Question: I have a DIV table, with a DIV as a header and other DIV called "'tableContent'", containing several DIVS as content. Each first DIv of each row (incl. header) is 60%, second one 20%, and the other two are 10%. --- <URL>
The problem comes whith the property 'overflow-y:scroll' on 'tableContent', that is needed as 'tableContent' has a fixed height and all overflowing content must be seen by scrolling. You can see here how table imbalances due to this: header and conten columns are not at the same width:

This is due to the fact that now 100% of 'tableContent' includes the 16px of the scroll
How can I make header divs and content divs ave the same final width?
HTML code:
'''
<div class="tableWrap">
<div class="tableHeader">
<div class="contentColumn60 tableHeaderColumn">
<span class="tableHeaderText">Turno</span>
</div>
<div class="contentColumn20 tableHeaderColumn">
<span class="tableHeaderText">Tipo</span>
</div>
<div class="contentColumn10 tableHeaderColumn">
<span class="tableHeaderText">Editar</span>
</div>
<div class="contentColumn10 tableHeaderColumn">
<span class="tableHeaderText">Estado</span>
</div>
</div>
<div data-id="226" class="tableRow ">
<div class="contentColumn60">
<span class="tableContentText">Fin de semana 1 (09:00 - 13:00)</span>
</div>
<div class="contentColumn20">
<span class="tableContentText">Manana</span>
</div>
<div class="contentColumn10">
<div class="tableIconLink"><a href="#"><div title="Fin de semana 1 (09:00 - 13:00)" data-id="226" class="editIcon" style="opacity: 0.5;"></div></a></div>
</div>
<div class="contentColumn10">
<div class="tableIconLink"><a href="/Gestion/config/forms/turn_conf/turn_discontinue.php?id=226"><div class="discontinueIcon"></div></a></div>
</div>
</div>
<div data-id="226" class="tableRow ">
<div class="contentColumn60">
<span class="tableContentText">Fin de semana 1 (09:00 - 13:00)</span>
</div>
<div class="contentColumn20">
<span class="tableContentText">Manana</span>
</div>
<div class="contentColumn10">
<div class="tableIconLink"><a href="#"><div title="Fin de semana 1 (09:00 - 13:00)" data-id="226" class="editIcon" style="opacity: 0.5;"></div></a></div>
</div>
<div class="contentColumn10">
<div class="tableIconLink"><a href="/Gestion/config/forms/turn_conf/turn_discontinue.php?id=226"><div class="discontinueIcon"></div></a></div>
</div>
</div>
<div data-id="226" class="tableRow ">
<div class="contentColumn60">
<span class="tableContentText">Fin de semana 1 (09:00 - 13:00)</span>
</div>
<div class="contentColumn20">
<span class="tableContentText">Manana</span>
</div>
<div class="contentColumn10">
<div class="tableIconLink"><a href="#"><div title="Fin de semana 1 (09:00 - 13:00)" data-id="226" class="editIcon" style="opacity: 0.5;"></div></a></div>
</div>
<div class="contentColumn10">
<div class="tableIconLink"><a href="/Gestion/config/forms/turn_conf/turn_discontinue.php?id=226"><div class="discontinueIcon"></div></a></div>
</div>
</div>
<div data-id="226" class="tableRow ">
<div class="contentColumn60">
<span class="tableContentText">Fin de semana 1 (09:00 - 13:00)</span>
</div>
<div class="contentColumn20">
<span class="tableContentText">Manana</span>
</div>
<div class="contentColumn10">
<div class="tableIconLink"><a href="#"><div title="Fin de semana 1 (09:00 - 13:00)" data-id="226" class="editIcon" style="opacity: 0.5;"></div></a></div>
</div>
<div class="contentColumn10">
<div class="tableIconLink"><a href="/Gestion/config/forms/turn_conf/turn_discontinue.php?id=226"><div class="discontinueIcon"></div></a></div>
</div>
</div>
<div data-id="226" class="tableRow ">
<div class="contentColumn60">
<span class="tableContentText">Fin de semana 1 (09:00 - 13:00)</span>
</div>
<div class="contentColumn20">
<span class="tableContentText">Manana</span>
</div>
<div class="contentColumn10">
<div class="tableIconLink"><a href="#"><div title="Fin de semana 1 (09:00 - 13:00)" data-id="226" class="editIcon" style="opacity: 0.5;"></div></a></div>
</div>
<div class="contentColumn10">
<div class="tableIconLink"><a href="/Gestion/config/forms/turn_conf/turn_discontinue.php?id=226"><div class="discontinueIcon"></div></a></div>
</div>
</div>
<div data-id="226" class="tableRow ">
<div class="contentColumn60">
<span class="tableContentText">Fin de semana 1 (09:00 - 13:00)</span>
</div>
<div class="contentColumn20">
<span class="tableContentText">Manana</span>
</div>
<div class="contentColumn10">
<div class="tableIconLink"><a href="#"><div title="Fin de semana 1 (09:00 - 13:00)" data-id="226" class="editIcon" style="opacity: 0.5;"></div></a></div>
</div>
<div class="contentColumn10">
<div class="tableIconLink"><a href="/Gestion/config/forms/turn_conf/turn_discontinue.php?id=226"><div class="discontinueIcon"></div></a></div>
</div>
</div>
</div>
'''
CSS code:
'''
.tableWrap{
width: 100%;
height:auto;
border:#ccc 1px solid;
border-radius:3px;
border-bottom-right-radius: 0;
border-bottom-left-radius: 0;
box-shadow: 0 1px 2px #d1d1d1;
margin: 10px 10px 0 10px;
background: #fbfbfb;
color:#666;
font-size: 11px;}
.tableHeader{
height: 40px;
width: 100%;
line-height: 40px;
background: -moz-linear-gradient(center top , #EDEDED, #EBEBEB) repeat scroll 0 0 rgba(0, 0, 0, 0);
display: inline-block;
font-weight: 600;
border-bottom: 1px solid #E0E0E0;
}
.tableContent{
width:100%;
height: 150px;
overflow-y:scroll;
}
.tableHeaderText{
line-height: 40px;
padding: 0 10px;
text-align: center;
}
.tableRow{
height: 36px;
width: 100%;
background: #fbfbfb;
}
.tableContentText{
line-height: 36px;
padding: 0 0 0 20px;
}
.contentColumn60{
height: 36px;
width: 60%;
border-bottom:1px solid #e0e0e0;
float: left;
}
.contentColumn20{
height: 36px;
width: 20%;
border-bottom:1px solid #e0e0e0;
border-left:1px solid #e0e0e0;
float: left;
}
.contentColumn10{
height: 36px;
width: 9.5%;
border-bottom:1px solid #e0e0e0;
border-left:1px solid #e0e0e0;
float: left;
text-align: center;
}
.tableHeaderColumn{
border-top:1px solid #fafafa;
border-bottom: none;
}
.tableIconLink{
text-align: center;
}
.tableContent .tableRow:hover{
background-color: #f2f2f2;
}
.discontinueIcon{
width: 21px;
height: 21px;
background-size: cover;
background-image: url(images/error.png);
opacity: 0.5;
background-repeat:no-repeat;
margin: 8px auto;
display: block;
}
.editIcon{
width: 21px;
height: 21px;
background-size: cover;
background-image: url(images/edit.png);
opacity: 0.5;
background-repeat:no-repeat;
margin: 8px auto;
display: block;
}
'''
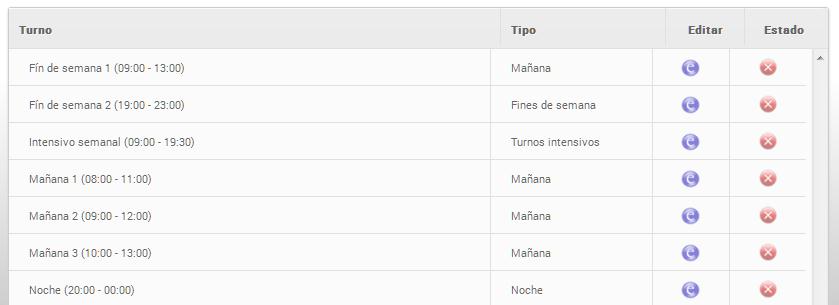
Answer: You could use CSS3 'calc' to account for the size of the scrollbar
'''
.tableHeader {
width: -moz-calc(100% - 17px);
width: -webkit-calc(100% - 17px);
width: -o-calc(100% - 17px);
width: calc(100% - 17px);
}
'''
There are also other ways which you can do this by adding a padding to the right side of the header wrapper.
for that, you would need to add this:
'''
.tableHeader {
padding-right:17px;
-webkit-box-sizing: border-box; /* Safari/Chrome, other WebKit */
-moz-box-sizing: border-box; /* Firefox, other Gecko */
box-sizing: border-box; /* Opera/IE 8+ */
}
'''